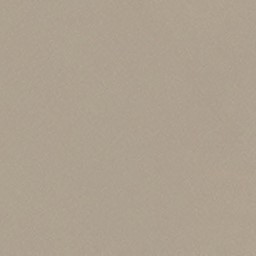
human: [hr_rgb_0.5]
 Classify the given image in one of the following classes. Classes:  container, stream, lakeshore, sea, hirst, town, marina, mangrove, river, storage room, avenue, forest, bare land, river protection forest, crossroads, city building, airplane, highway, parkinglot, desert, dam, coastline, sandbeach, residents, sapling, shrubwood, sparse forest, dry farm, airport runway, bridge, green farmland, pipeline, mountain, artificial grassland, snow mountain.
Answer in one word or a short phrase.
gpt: desert